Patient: sex F, age 58
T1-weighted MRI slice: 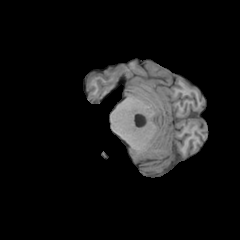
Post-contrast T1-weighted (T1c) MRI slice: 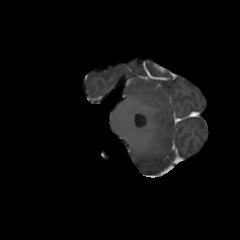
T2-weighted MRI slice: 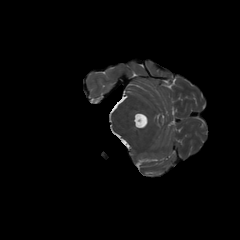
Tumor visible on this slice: no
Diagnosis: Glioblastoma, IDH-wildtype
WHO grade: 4